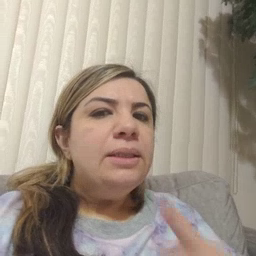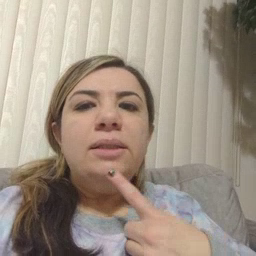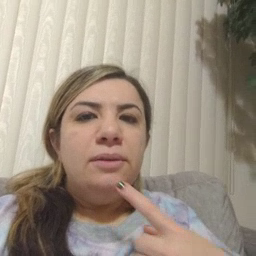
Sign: say